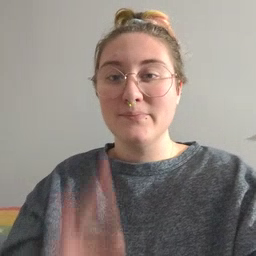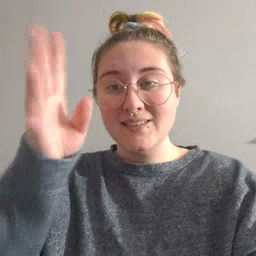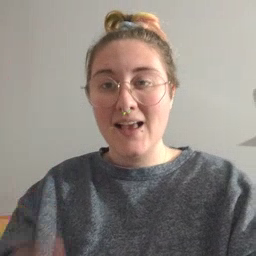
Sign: pretend